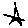
Label: star